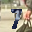
Label: 7